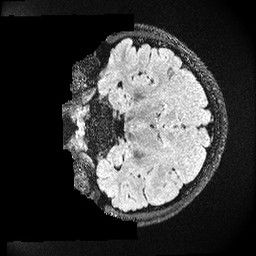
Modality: FLAIR
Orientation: coronal
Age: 22
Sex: male
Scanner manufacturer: ge
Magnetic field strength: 3 T
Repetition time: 4.802 s
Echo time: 0.1157 s